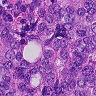
Metastatic tissue present: yes